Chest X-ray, PA view. Patient: 75 years old, sex M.
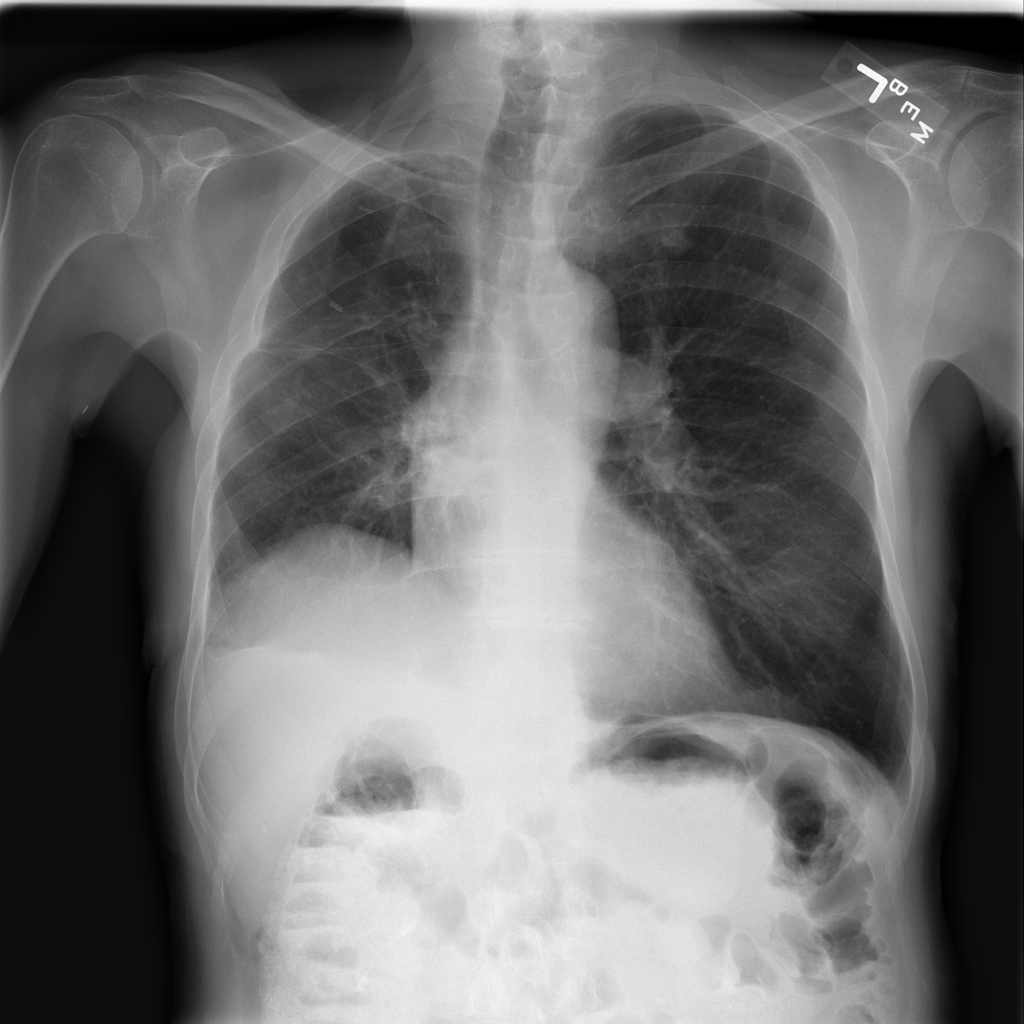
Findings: Pleural_Thickening